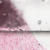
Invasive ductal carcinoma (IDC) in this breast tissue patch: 0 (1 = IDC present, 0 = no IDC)